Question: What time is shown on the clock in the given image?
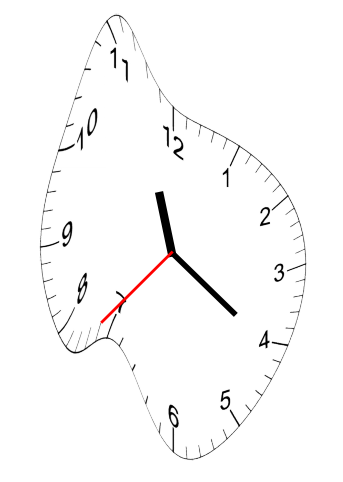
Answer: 11:20:37